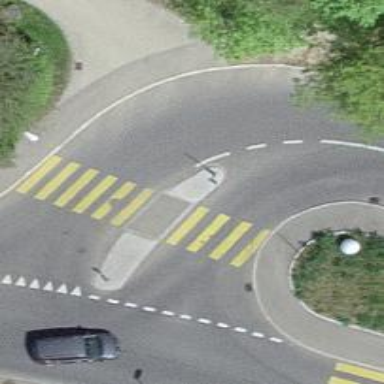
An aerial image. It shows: Uncontrolled crossing with central island on the road.